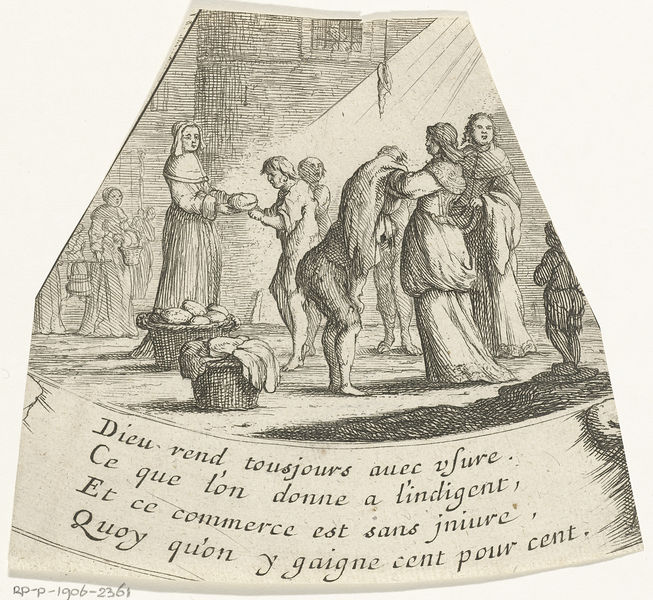
Titel: Hongerigen spijzen en naakten kleden
Künstler: Albert Flamen
Standort: Amsterdam
Institution: Rijksmuseum
Schlagwörter: mann, wasser, frauen, damen, frau, kleider, leute, stehen, tragen, herr, körbe, weib, weiber, brot, geben, mittelalter, spenden, brote, verteilen, austeilen